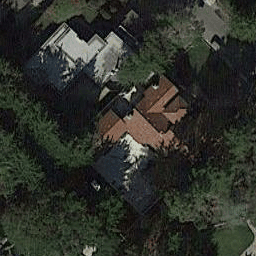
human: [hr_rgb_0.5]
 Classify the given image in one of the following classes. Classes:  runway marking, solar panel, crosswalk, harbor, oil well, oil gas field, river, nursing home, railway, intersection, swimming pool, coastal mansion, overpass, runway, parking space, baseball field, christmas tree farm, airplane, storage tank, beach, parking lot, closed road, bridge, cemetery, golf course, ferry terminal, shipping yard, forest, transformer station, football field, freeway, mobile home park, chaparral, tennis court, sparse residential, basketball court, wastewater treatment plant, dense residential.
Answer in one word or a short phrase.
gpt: sparse residential